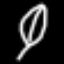
Label: leaf